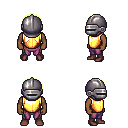
a pixel art fantasy rpg character, male body template, human, dark skin, gold chest armor, magenta pants, gold plain hairstyle, metal helm, maroon shoes, four views (front, back, left, right), 2x2 character sprite sheet, small pixel art, hard edges, no anti-aliasing